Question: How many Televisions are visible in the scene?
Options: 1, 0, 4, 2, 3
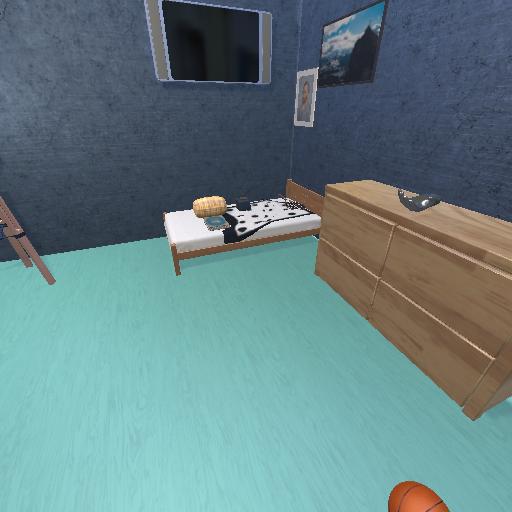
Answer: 1